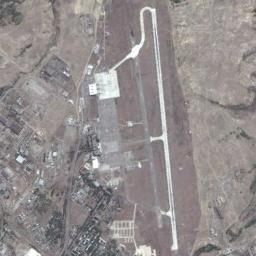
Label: airport